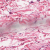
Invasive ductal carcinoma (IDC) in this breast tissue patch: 0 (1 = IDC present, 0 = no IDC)